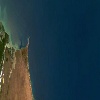
Label: water